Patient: sex M, age 58
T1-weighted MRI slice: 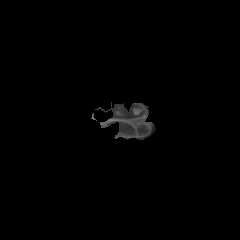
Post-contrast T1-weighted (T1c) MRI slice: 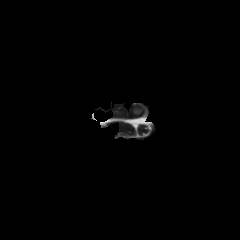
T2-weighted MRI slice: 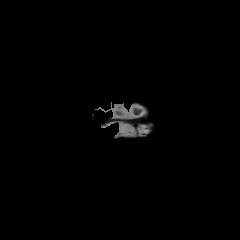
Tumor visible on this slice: no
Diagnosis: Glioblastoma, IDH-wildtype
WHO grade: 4